Question: I am looking for a way to sum the color values of all pixels of an image. I require this to estimate the total flux of a bright source (say a distant galaxy) from its surface brightness image.
Would anyone please help me how can I sum the colour values of all pixels of an image.
For example:
Each pixel of the following image has a colour value in between 0 to 1.
But when I read the image with imread the colour values of each pixel I get is an array of 3 elements. I am very new in matplotlib and I do not know how can I convert that array to single values in the scale of 0 to 1 and add them.

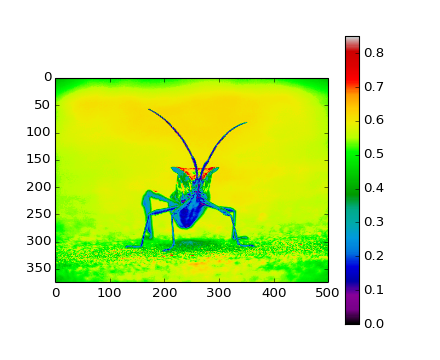
Answer: If you have a PIL image, then you can convert to greyscale ("luminosity") like this:
'''
from PIL import Image
col = Image.open('sample.jpg')
gry = col.convert('L') # returns grayscale version.
'''
If you want ot have more control over how the colors are added, convert to a numpy array first:
'''
arr = np.asarray(col)
tot = arr.sum(-1) # sum over color (last) axis
mn = arr.mean(-1) # or a mean, to keep the same normalization (0-1)
'''
Or you can weight the colors differently:
'''
wts = [.25, .25, .5] # in order: R, G, B
tot = (arr*wts).sum(-1) # now blue has twice the weight of red and green
'''
For large arrays, this is equivalent to the last line and faster, but possibly harder to read:
'''
tot = np.einsum('ijk, k -> ij', arr, wts)
'''
---
All of the above adds up the of each pixel, to turn a color image into a grayscale (luminosity) image. The following will add up all the together to see the integral of the entire image:
'''
tot = arr.sum(0).sum(0) # first sums all the rows, second sums all the columns
'''
If you have a color image, 'tot' will still have three values. If your image is grayscale, it will be a single value. If you want the mean value, just replace 'sum' with 'mean':
'''
mn = arr.mean(0).mean(0)
'''